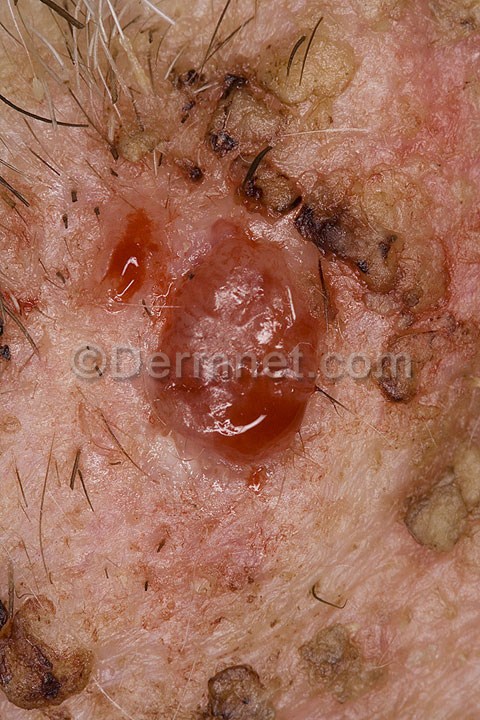
Disease: Actinic Keratosis Basal Cell Carcinoma and other Malignant Lesions